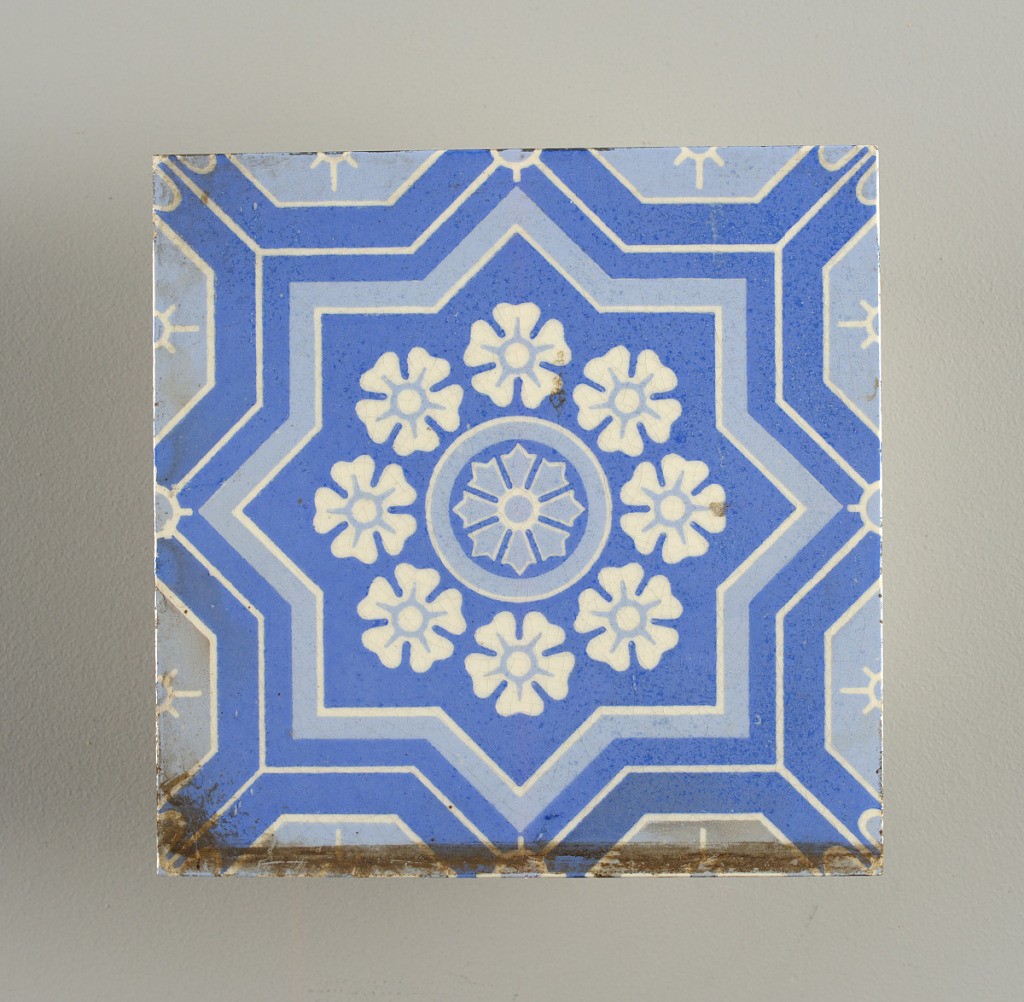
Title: Tile
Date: ca. 1900
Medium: Stenciled and glazed earthenware
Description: Square tile of white clay, overglaze with stenciled flower inside eight pointed star in two shades of blue.